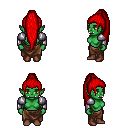
a pixel art fantasy rpg character, female body template, orc, green skin, steel arm armor, robe skirt, red extra-long topknot hairstyle, brown shoes, four views (front, back, left, right), 2x2 character sprite sheet, small pixel art, hard edges, no anti-aliasing